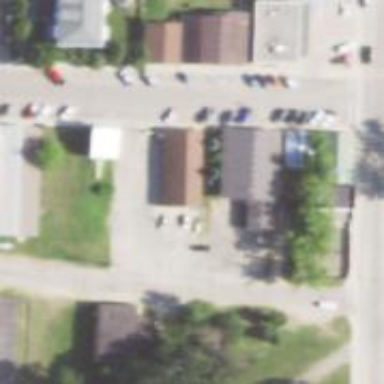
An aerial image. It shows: Post office.